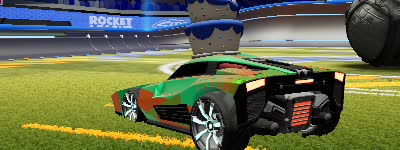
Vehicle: breakout